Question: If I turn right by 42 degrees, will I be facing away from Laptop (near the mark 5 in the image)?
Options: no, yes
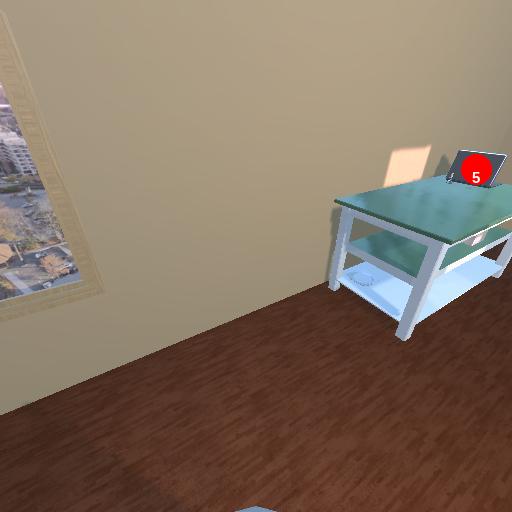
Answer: no